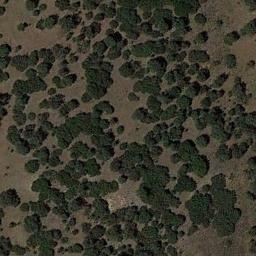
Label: chaparral